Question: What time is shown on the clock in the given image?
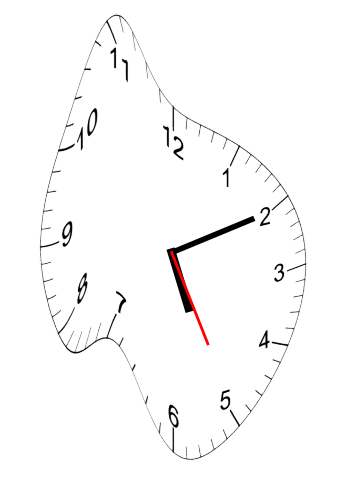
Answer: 05:10:25